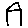
Label: house